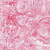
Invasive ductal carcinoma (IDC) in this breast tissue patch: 0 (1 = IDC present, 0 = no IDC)